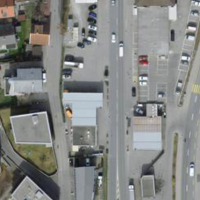
EUNIS habitat code: 54
Species observed at this site:
Cornus sanguinea